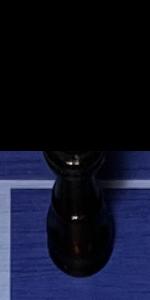
Label: Queen_Black